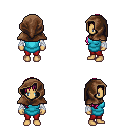
a pixel art fantasy rpg character, female body template, human, tanned skin, teal tunic, red pants, pink right-swept hairstyle, cloth hood, white cloth bandages, four views (front, back, left, right), 2x2 character sprite sheet, small pixel art, hard edges, no anti-aliasing